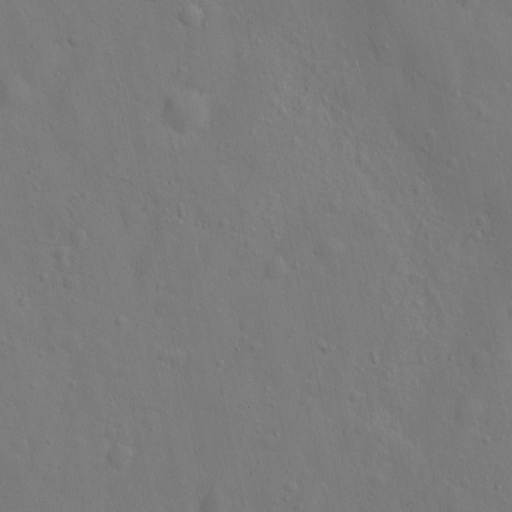
Classes present: Background